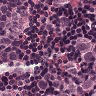
Metastatic tissue present: yes